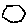
Label: hexagon